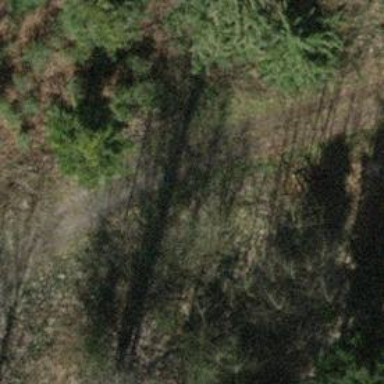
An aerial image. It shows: Unpaved track with grade2 quality type.